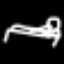
Label: bed